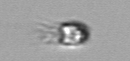
Label: Balanion